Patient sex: F
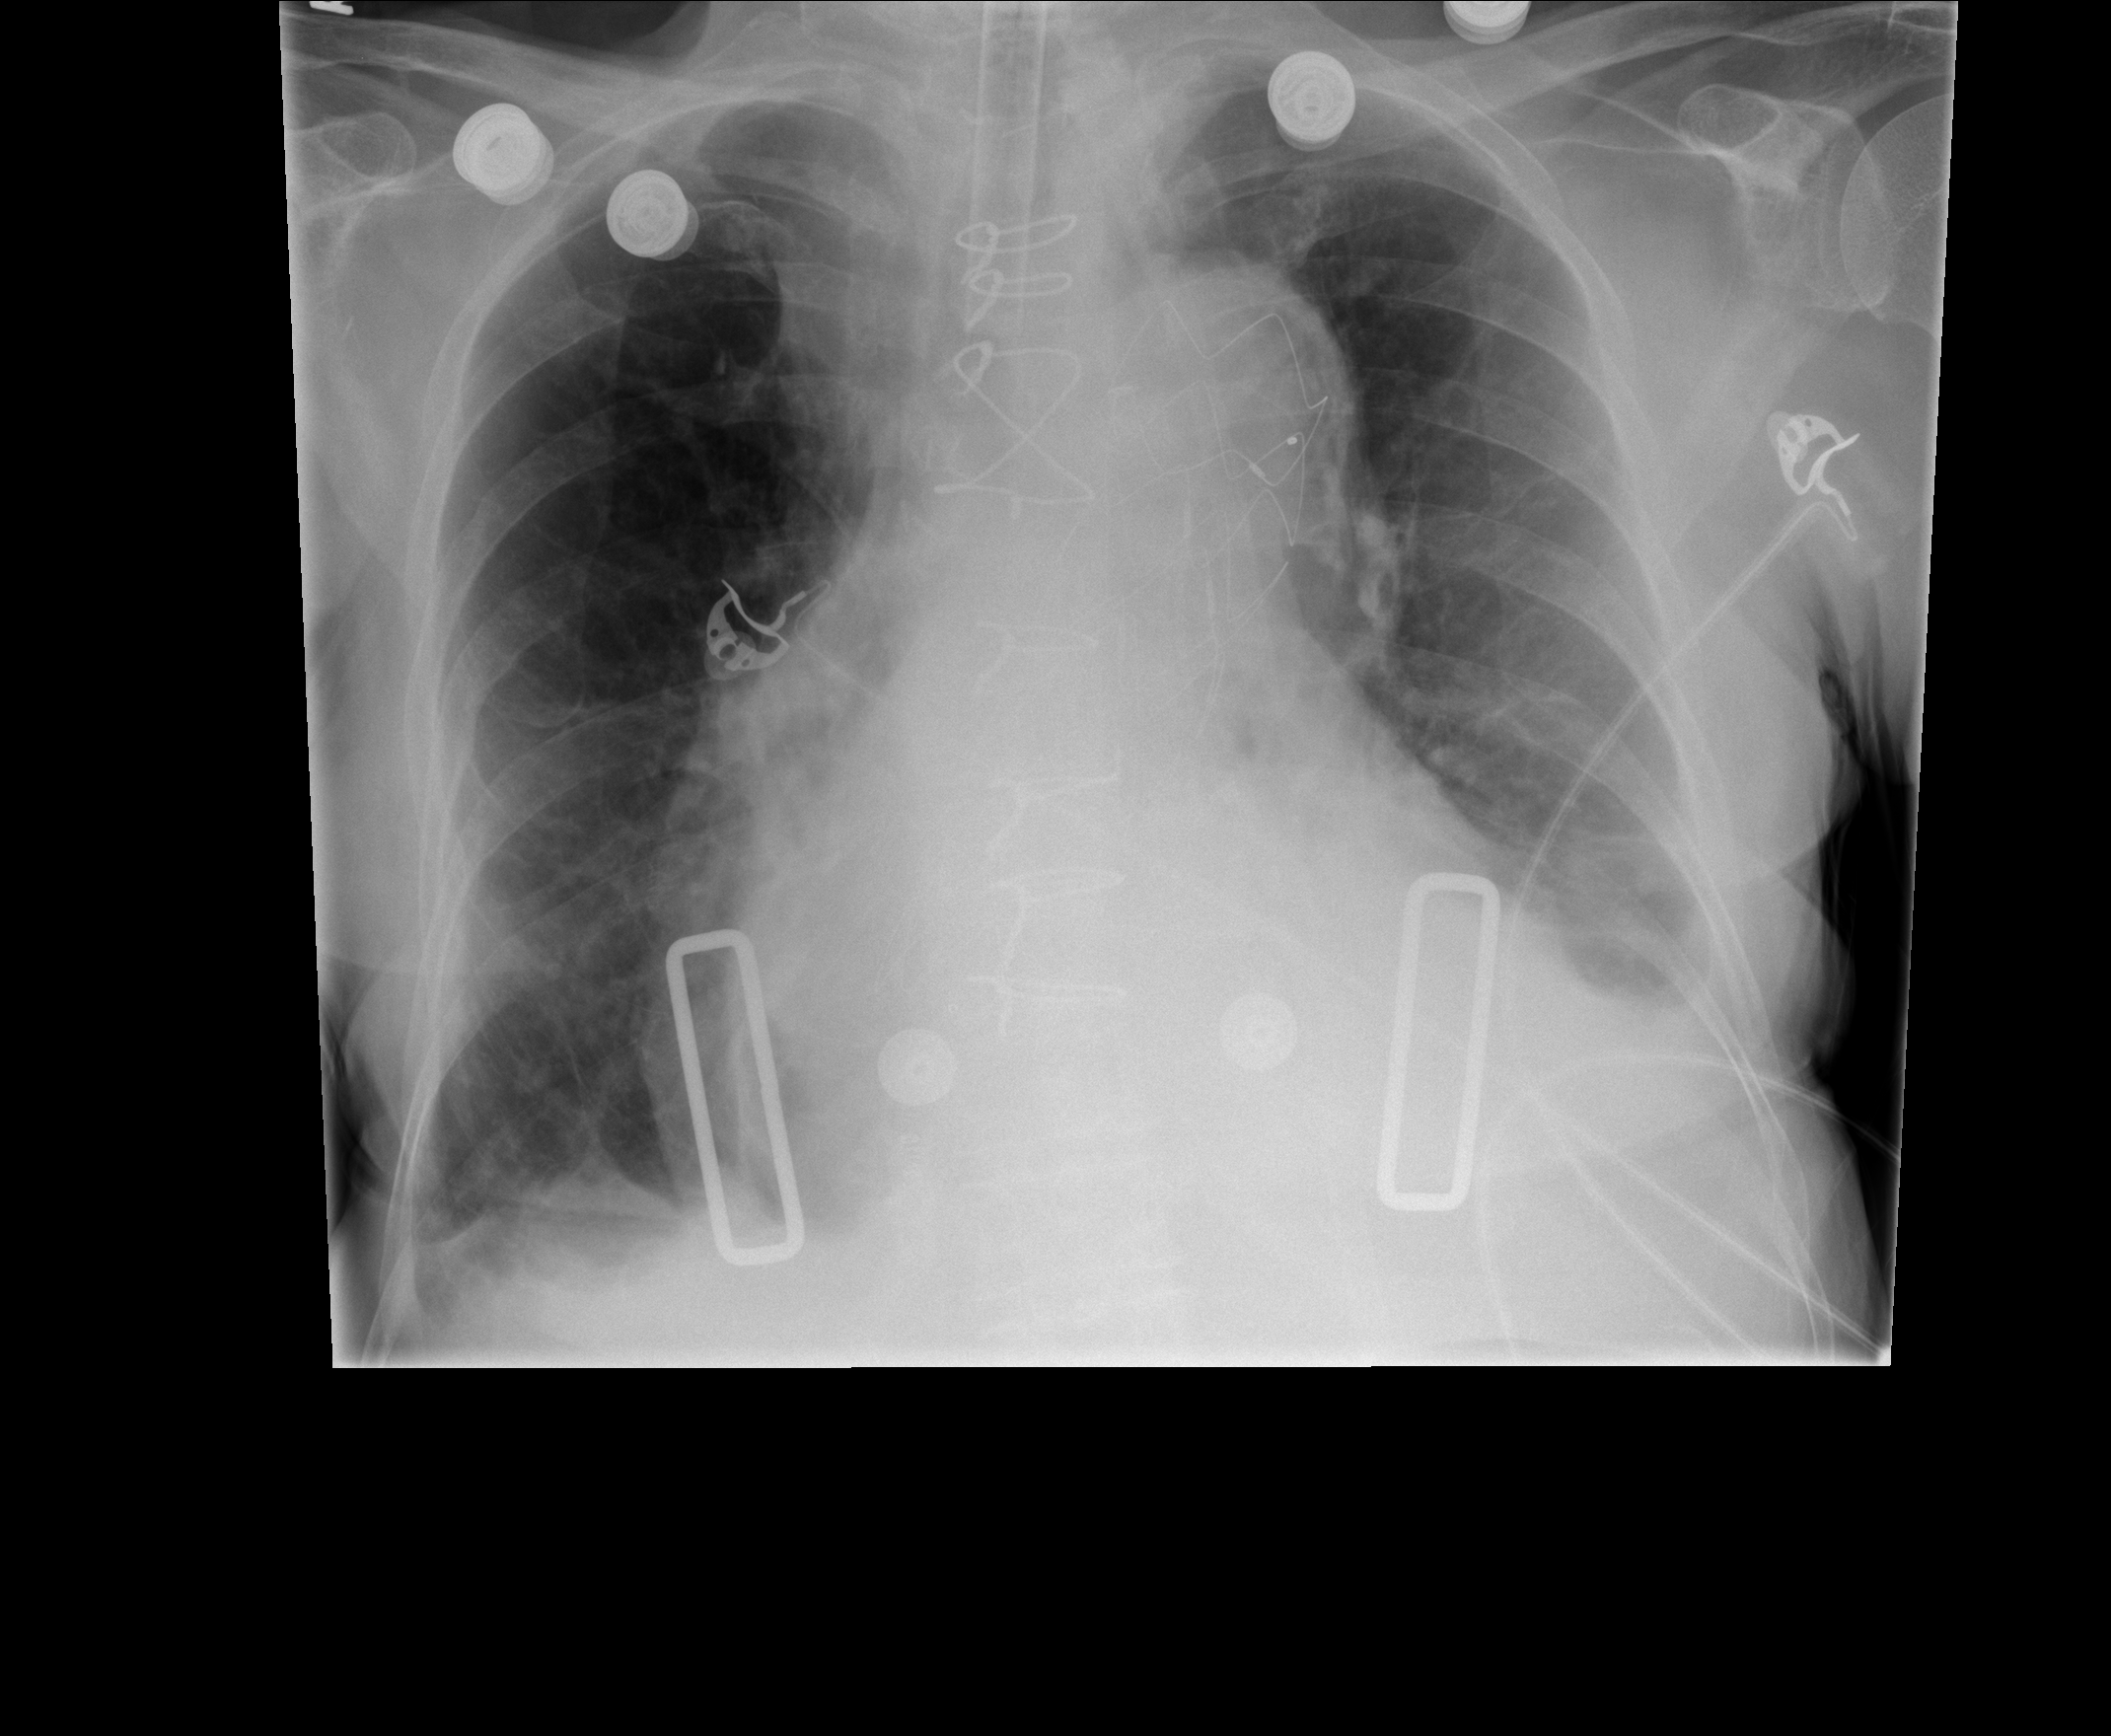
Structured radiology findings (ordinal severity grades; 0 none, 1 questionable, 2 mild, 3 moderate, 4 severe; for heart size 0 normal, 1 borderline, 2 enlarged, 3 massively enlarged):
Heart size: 1
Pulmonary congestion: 0
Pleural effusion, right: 2
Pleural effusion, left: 2
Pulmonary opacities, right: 0
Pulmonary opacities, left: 0
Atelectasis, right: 2
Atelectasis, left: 2